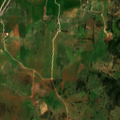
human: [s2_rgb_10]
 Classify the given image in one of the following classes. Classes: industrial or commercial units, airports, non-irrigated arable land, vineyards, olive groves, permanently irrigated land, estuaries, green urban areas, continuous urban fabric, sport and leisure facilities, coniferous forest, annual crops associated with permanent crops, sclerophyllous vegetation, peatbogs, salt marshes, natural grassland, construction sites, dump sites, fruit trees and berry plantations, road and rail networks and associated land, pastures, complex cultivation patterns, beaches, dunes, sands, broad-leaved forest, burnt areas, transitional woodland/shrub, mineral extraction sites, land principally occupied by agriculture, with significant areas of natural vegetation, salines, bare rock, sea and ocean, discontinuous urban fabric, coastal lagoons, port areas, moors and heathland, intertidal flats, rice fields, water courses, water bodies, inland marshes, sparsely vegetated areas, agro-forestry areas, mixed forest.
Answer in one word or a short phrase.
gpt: non-irrigated arable land, pastures, land principally occupied by agriculture, with significant areas of natural vegetation, sclerophyllous vegetation